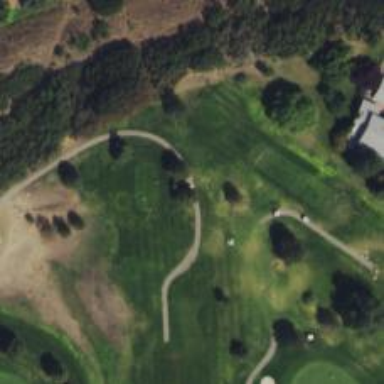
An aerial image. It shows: Path designated for golf carts.